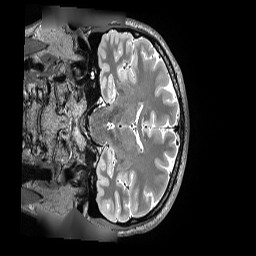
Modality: T2w
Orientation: coronal
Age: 38
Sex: male